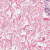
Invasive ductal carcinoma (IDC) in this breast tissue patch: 0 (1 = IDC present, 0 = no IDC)